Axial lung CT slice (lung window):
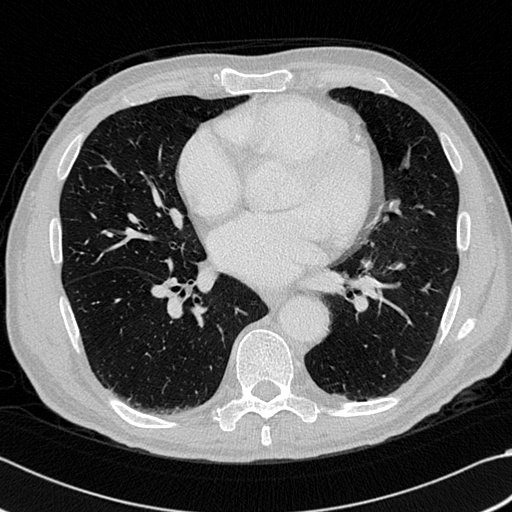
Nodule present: no